Question: I was wondering if it was possible to combine 3 different metric charts in one chart.
I know this is possible when these are metrcics for 1 resource. but i want to combine 3 metrics charts of 3 resources (one resource type) into 1 chart.
From this
[
To this
<URL>
PS: For extra information , the resource type I want to deploy this for is anaylis service. this is to get a better overview of all resources of analysis service in 1 chart
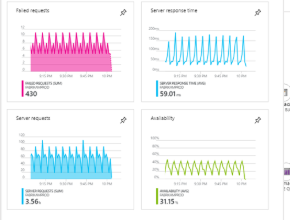
Answer: Yes, you can combine metrics from multiple resources into a single chart. In the portal, go to the Azure Monitor blade and click on . From there, you can build a single chart with metrics from multiple resources.
There are other options available too for visualizing your data that include Azure services (ie: Log Analytics, App Insights, etc.) and other 3rd party solutions. More details <URL>.
<URL>